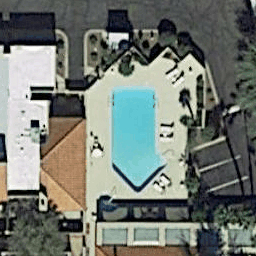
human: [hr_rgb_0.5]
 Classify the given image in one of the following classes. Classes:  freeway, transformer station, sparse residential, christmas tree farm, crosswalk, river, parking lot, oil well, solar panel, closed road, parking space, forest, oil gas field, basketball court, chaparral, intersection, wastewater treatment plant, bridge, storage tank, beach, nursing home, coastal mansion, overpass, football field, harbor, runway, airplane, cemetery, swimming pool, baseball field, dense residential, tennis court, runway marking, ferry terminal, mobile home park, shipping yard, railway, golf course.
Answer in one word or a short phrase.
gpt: swimming pool